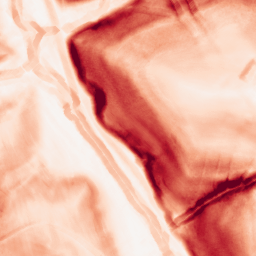
Category: morphological
Decomposition family: morphological_gradient
Decomposition parameters: size: 5
shape: diamond
Upsampling method: regularized
Upsampling parameters: scale: 2
lambda_reg: 0.001
Upsampling scale: 2